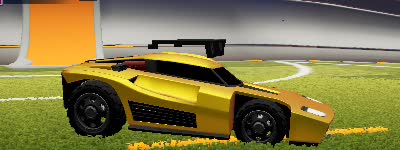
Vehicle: breakout